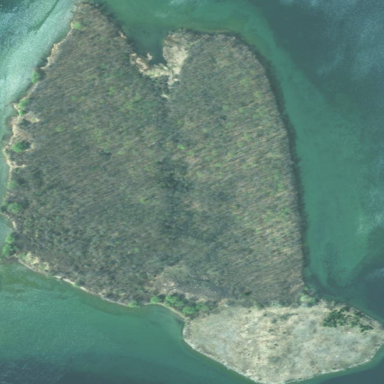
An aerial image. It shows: Islet.